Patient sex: M
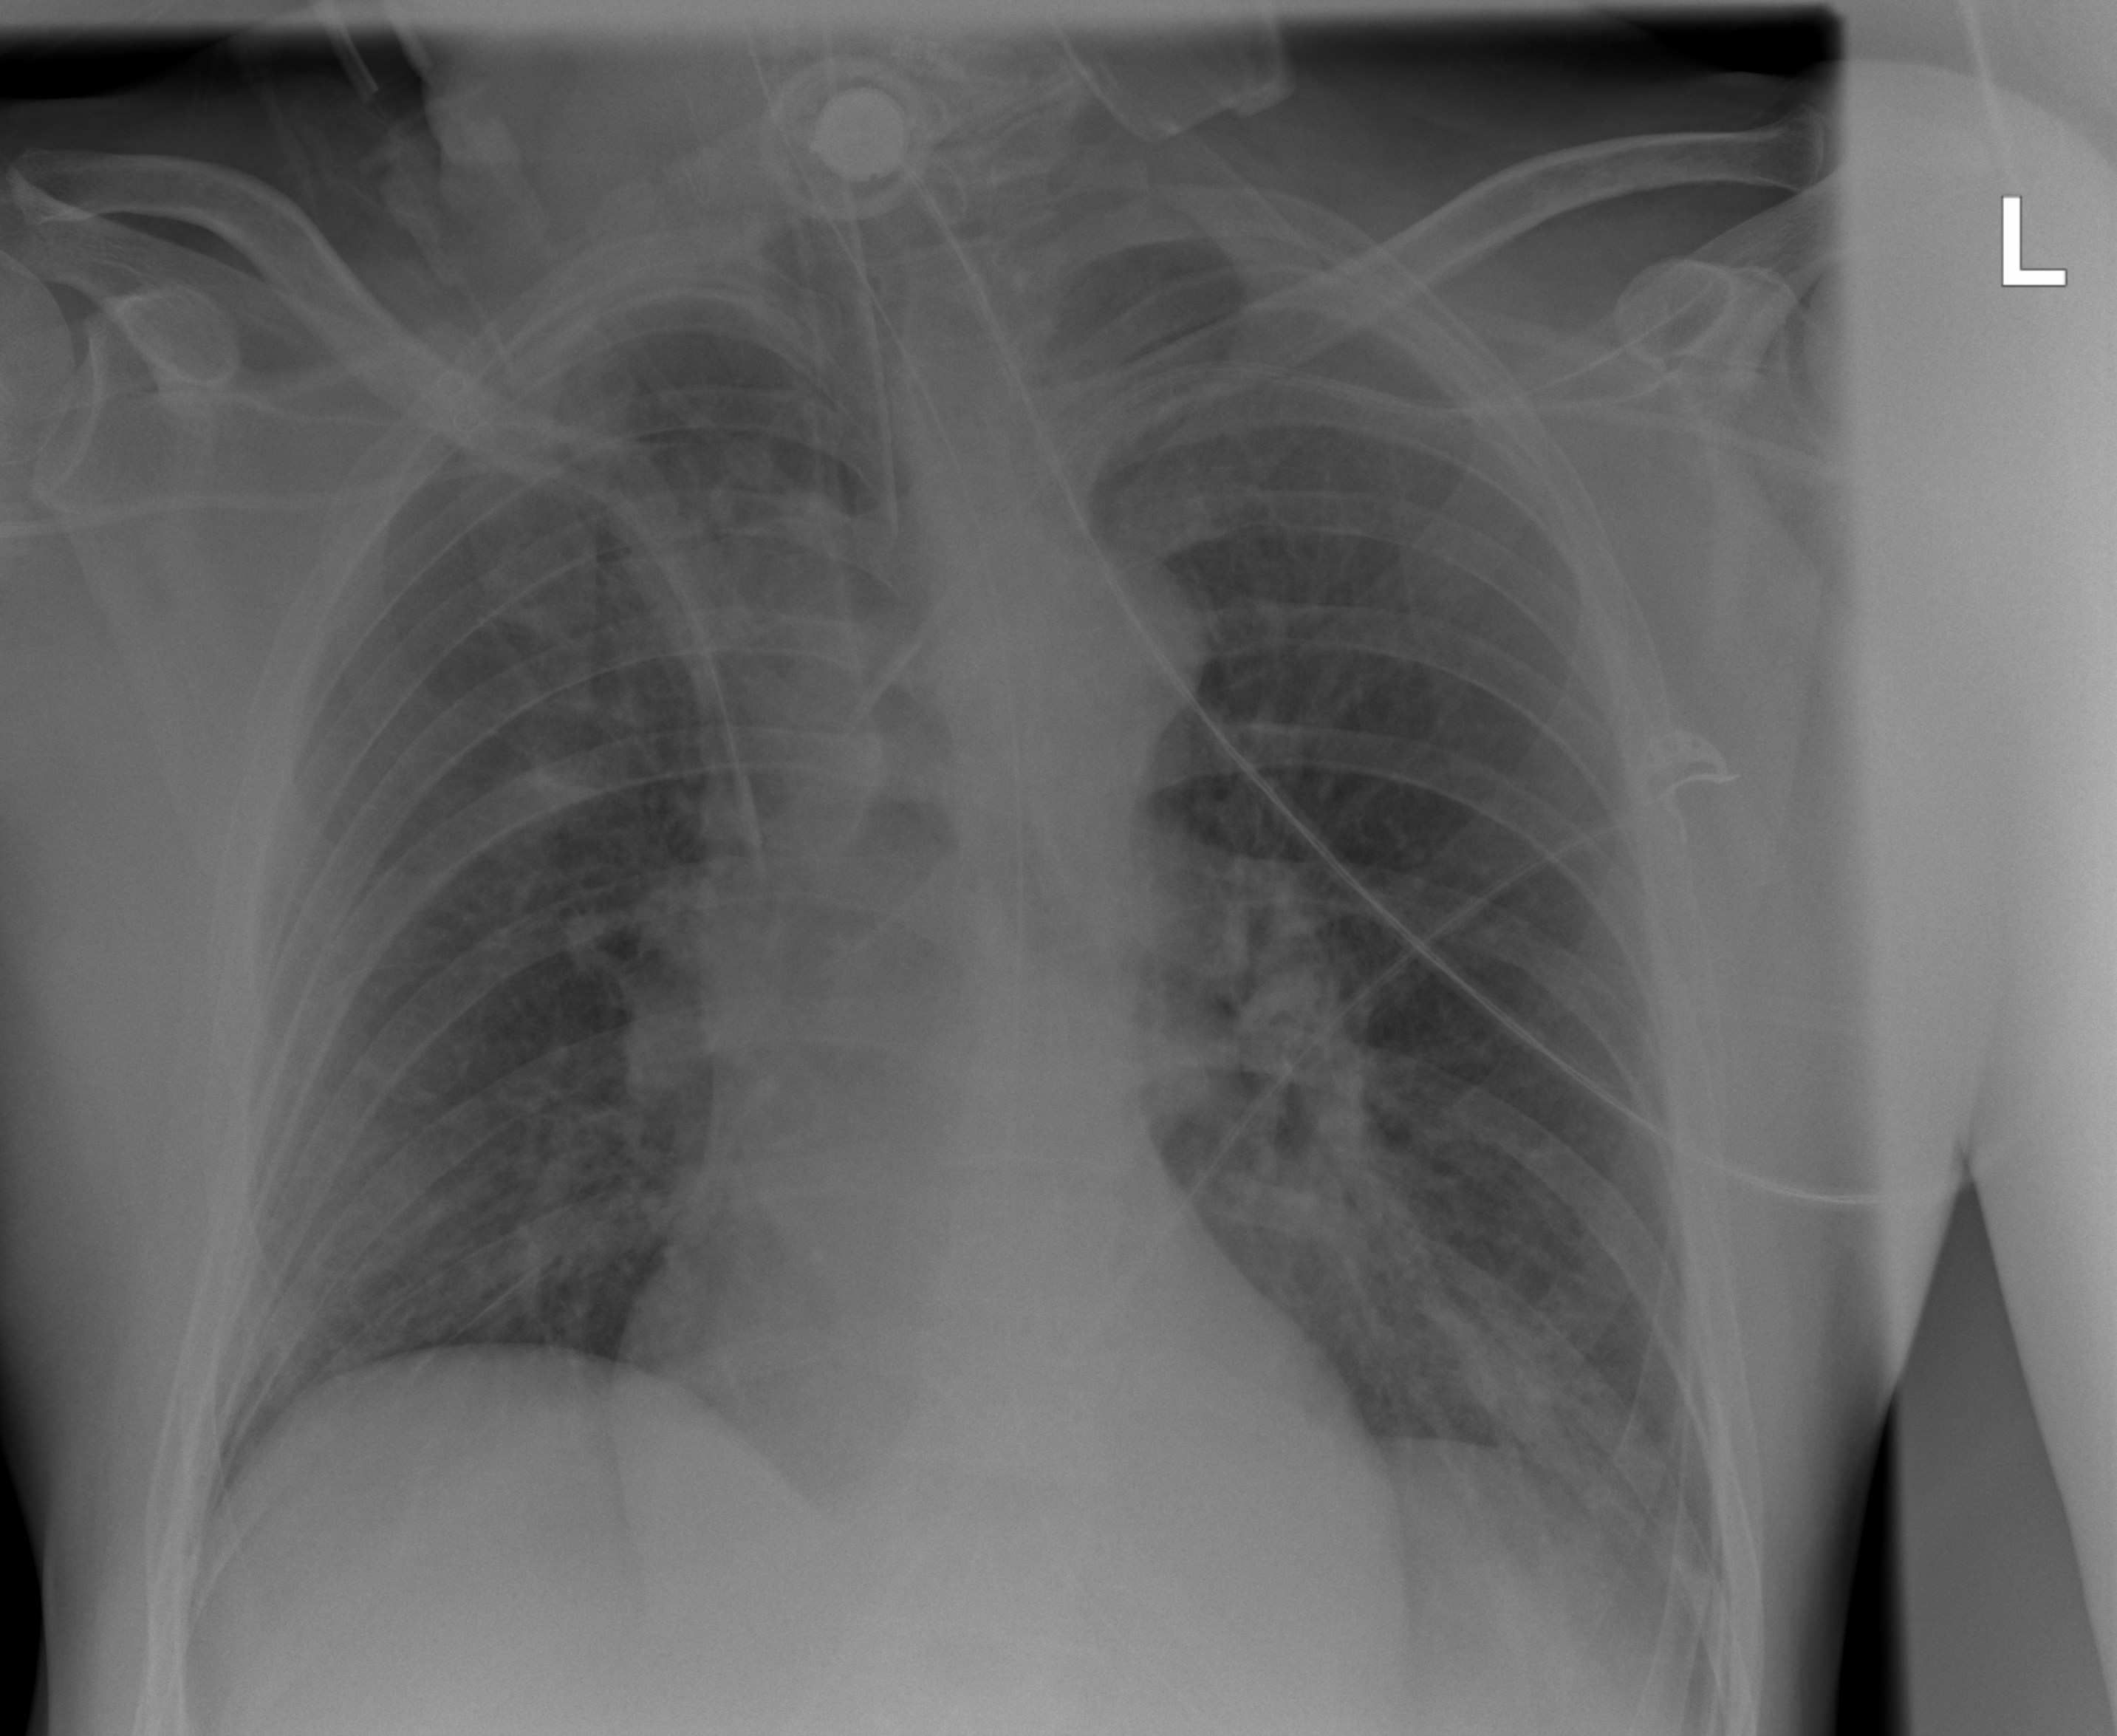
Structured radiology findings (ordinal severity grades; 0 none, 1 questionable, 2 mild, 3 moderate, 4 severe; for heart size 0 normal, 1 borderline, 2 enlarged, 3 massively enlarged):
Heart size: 1
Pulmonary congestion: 2
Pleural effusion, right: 0
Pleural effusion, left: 2
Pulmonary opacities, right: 2
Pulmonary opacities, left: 3
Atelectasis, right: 2
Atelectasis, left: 2